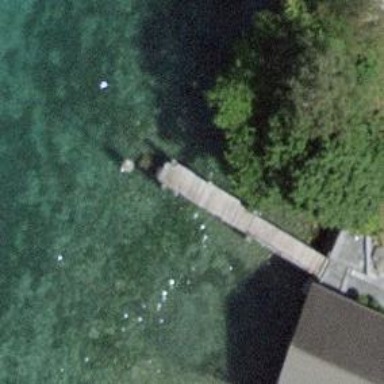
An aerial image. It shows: Man-made pier.